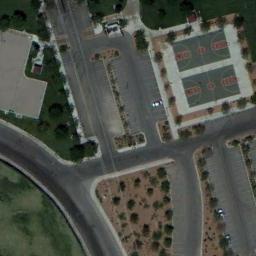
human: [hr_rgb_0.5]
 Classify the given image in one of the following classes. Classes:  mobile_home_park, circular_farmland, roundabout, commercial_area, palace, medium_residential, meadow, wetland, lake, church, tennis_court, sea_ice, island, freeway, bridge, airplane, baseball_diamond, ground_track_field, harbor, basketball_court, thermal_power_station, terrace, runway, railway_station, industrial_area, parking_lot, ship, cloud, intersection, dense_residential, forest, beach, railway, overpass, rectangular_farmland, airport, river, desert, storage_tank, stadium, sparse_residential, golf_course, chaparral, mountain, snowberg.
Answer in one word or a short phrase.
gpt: basketball_court